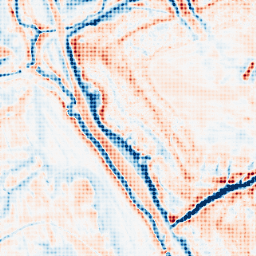
Category: edge_preserving
Decomposition family: bilateral
Decomposition parameters: d: 21
sigma_color: 75
sigma_space: 25
Upsampling method: sinc_blackman
Upsampling parameters: scale: 4
kernel_size: 4
Upsampling scale: 4